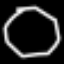
Label: octagon